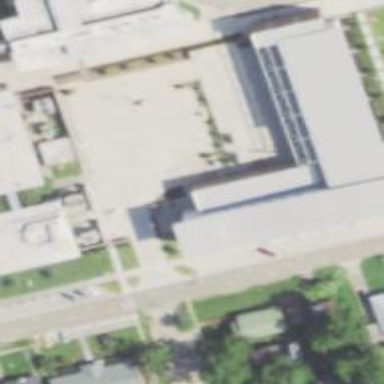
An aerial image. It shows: University building with flat roof.